Question: I'm using <URL> with django forms. I want to show an angular powered model form in the template, the code for which is:
'''
class InfoForm(NgModelFormMixin, NgFormValidationMixin, NgModelForm):
form_name = 'infoForm'
class Meta:
model = models.InfoModel
'''
To display it using django-bootstrap3, I used '{% bootstrap_form form %}' in my template but that isn't working the way it should:

What can be done to make the two work together properly?
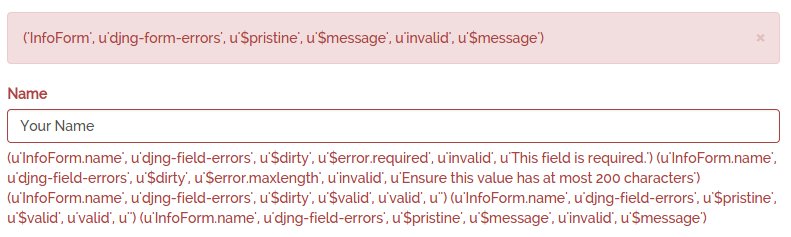
Answer: After digging a lot into the code of django-angular and going through some of the previous issues<URL>. The only requirement is for the form to have 'Bootstrap3FormMixin'.
Anyone looking for more background for this can find the relevant issues here:
<URL>
<URL>